Question: I am making login system ,
I succeeded all the way but ,i want a bit more professional ,in my login system ,when user enters password in his password edit box ,i want to convert them as ***** but i want real data what they types to test their authentication and i want to make save this account ,how can i do that
example

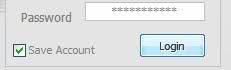
Answer: Set your edit box's PasswordChar property to '*'.
This will make it display only asterisks, but the real text is still available to you in the 'Text' property.